Interaction volume radius: 5 \u00c5
Interaction volume height: 10 \u00c5
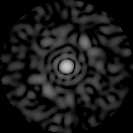
Disorder parameter: 0.8593